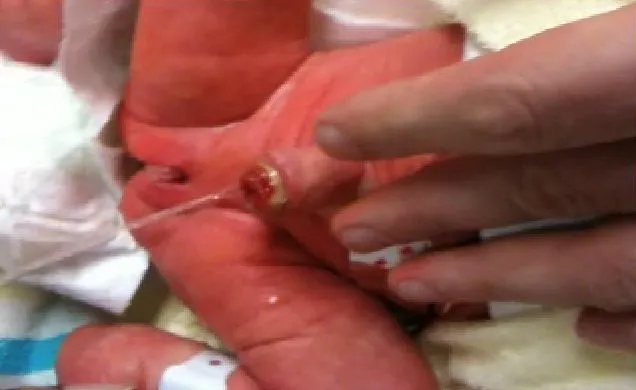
Urine jetting out of the umbilicus giving the impression of a pseudophallus.
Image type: medical_photograph (skin_photograph)